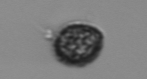
Label: Pseudochattonella_farcimen